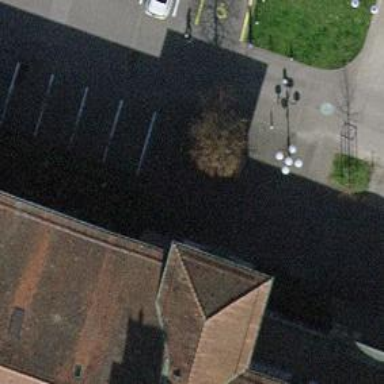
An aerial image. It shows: Bicycle parking area with stands available.